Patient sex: M
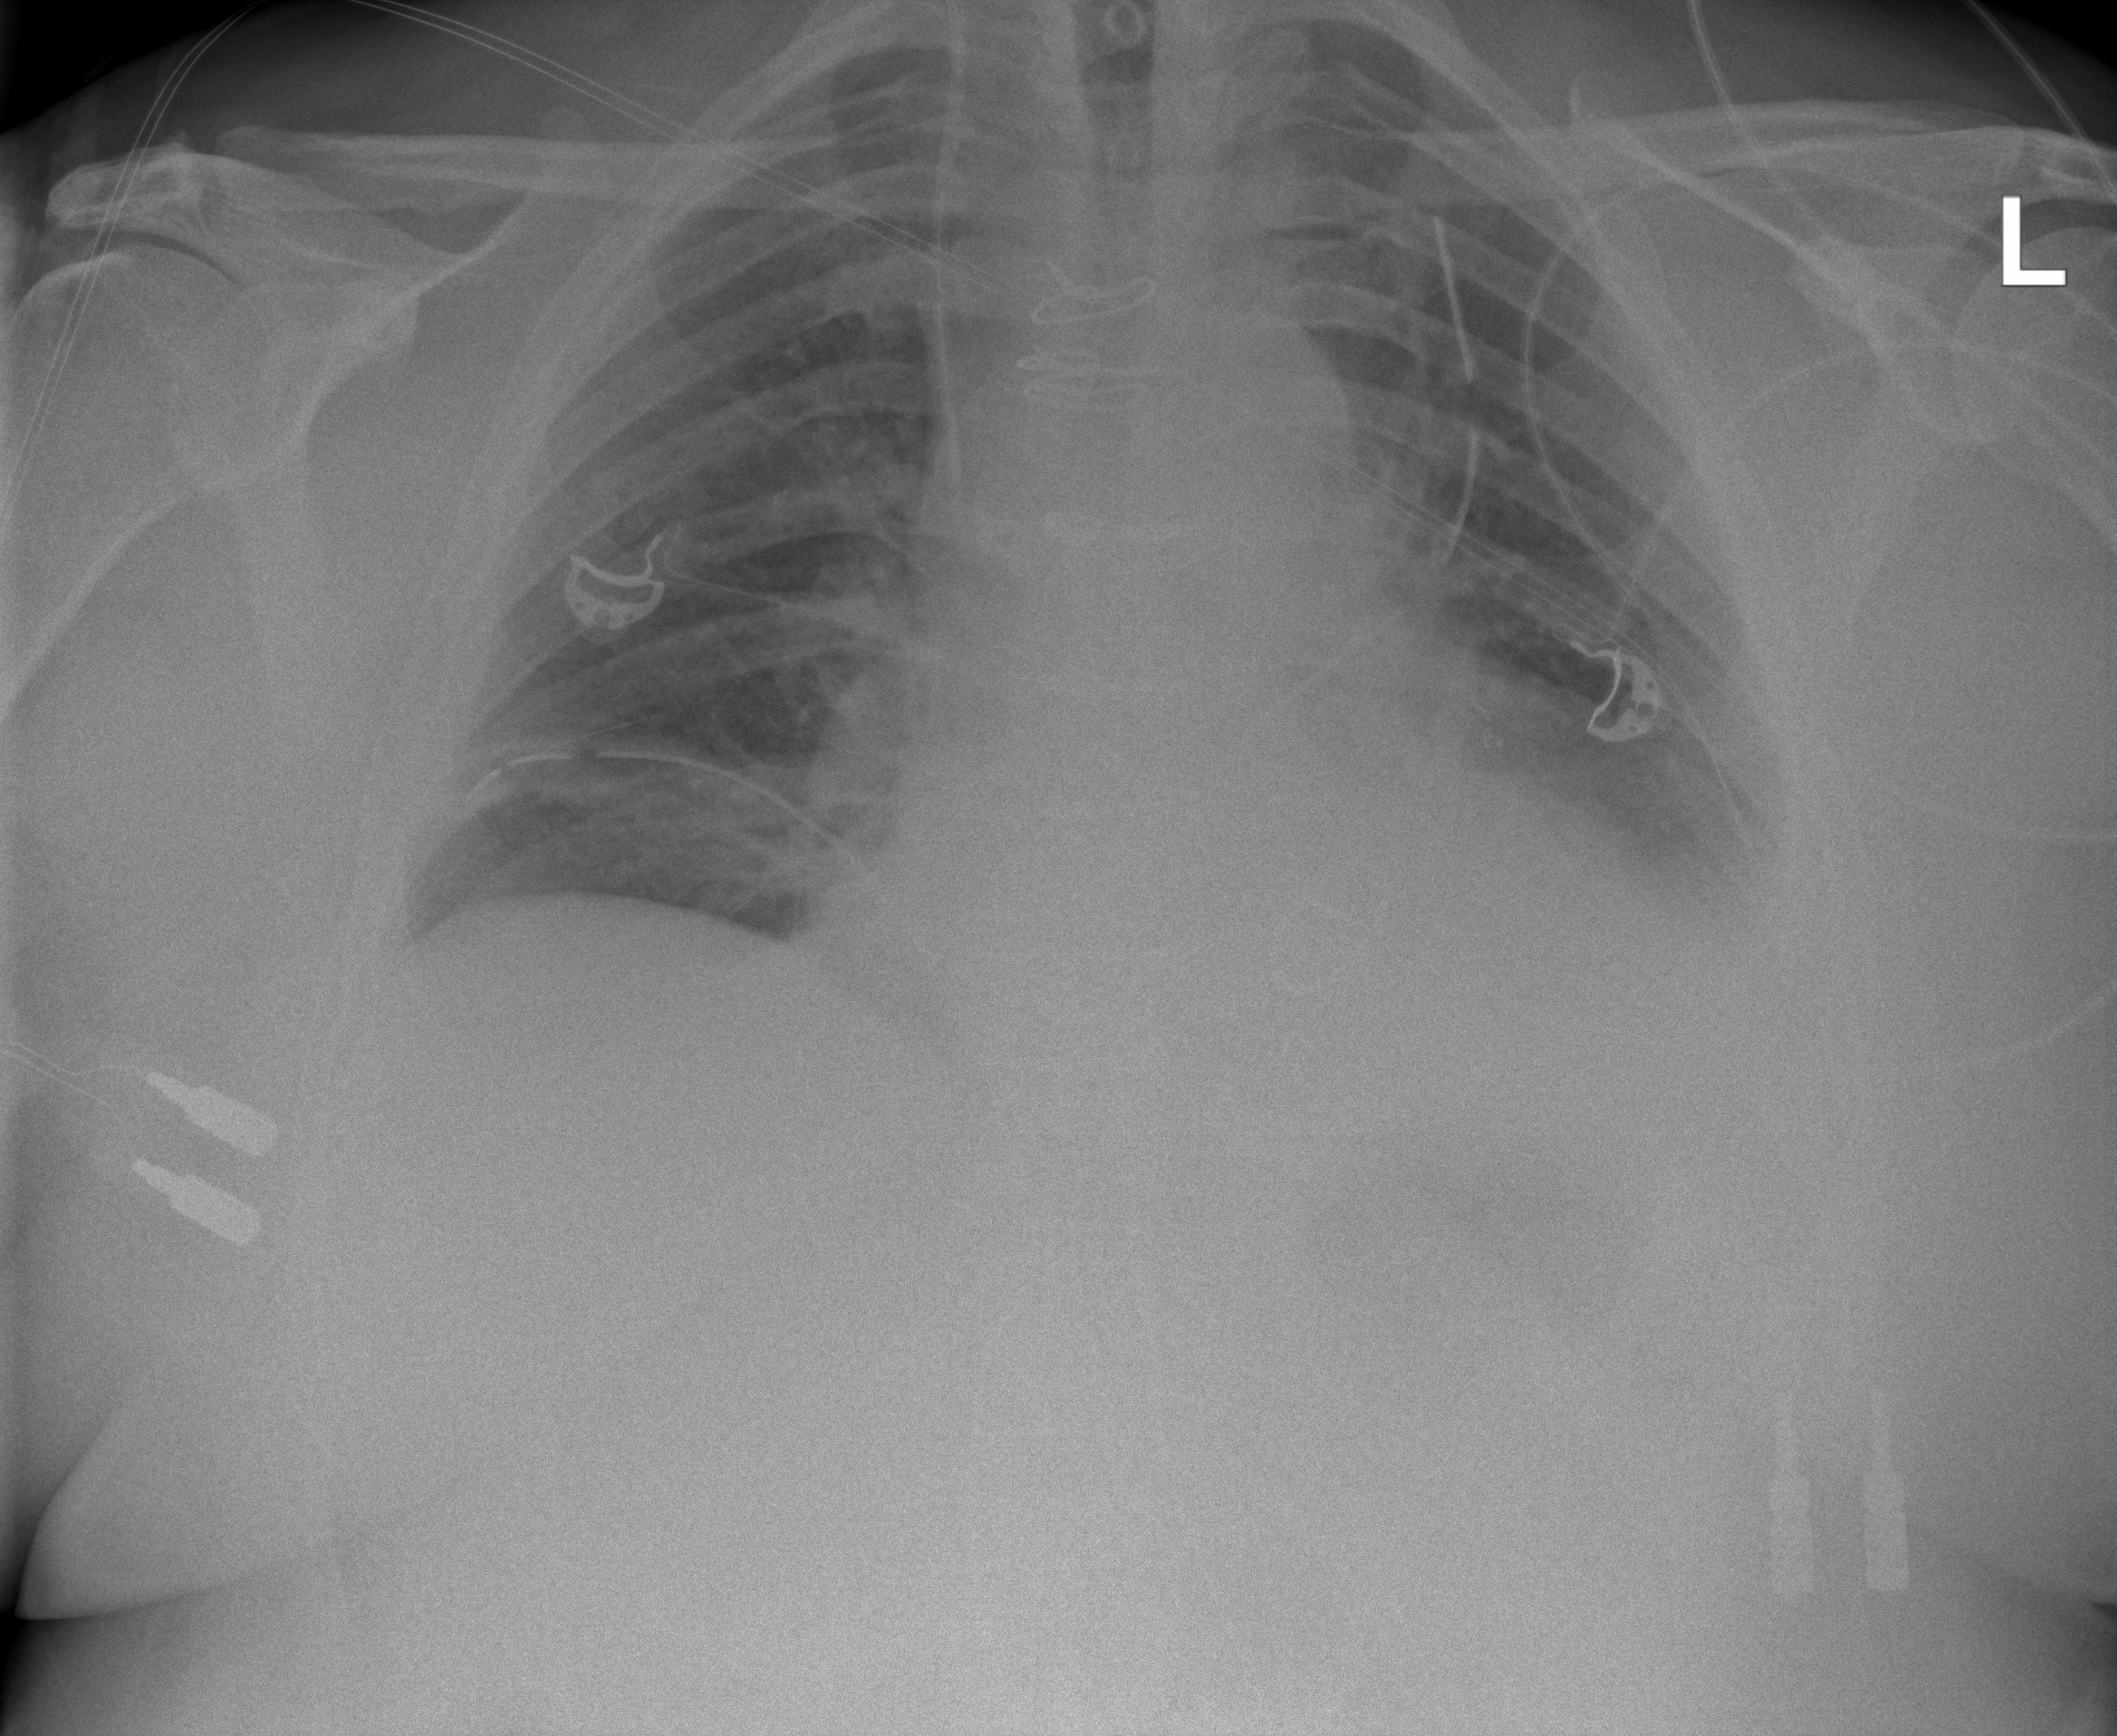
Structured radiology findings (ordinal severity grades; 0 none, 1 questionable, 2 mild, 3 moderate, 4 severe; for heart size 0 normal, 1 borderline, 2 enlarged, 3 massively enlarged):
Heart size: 2
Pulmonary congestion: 2
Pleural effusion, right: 0
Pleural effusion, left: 3
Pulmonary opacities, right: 1
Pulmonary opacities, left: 1
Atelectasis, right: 2
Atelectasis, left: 3